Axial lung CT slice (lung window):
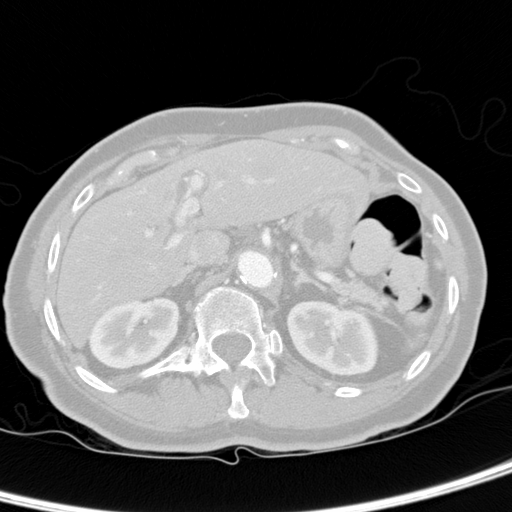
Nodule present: no